Question: Recently I am trying to use the library boost to compute Voronoi diagram.
The algorithm in this library is based on sweep-line. But it is not based on a bounding box to generate diagram. Some of Voronoi edges from this library are infinite and should be clipped. Now I am confusing about these infinite edges. because they should depend on a bounding box, see the following picture as an example:
If the bounding box is the inner white rectangle, then the four segments with black cross are infinite. Otherwise, if the bounding box is the outer black rectangle, then these four lines are finite and there are some other edges appear.
Could someone tell me what's it in this library? I can't find answer to this problem. and I really need a bounding box to define these cells.

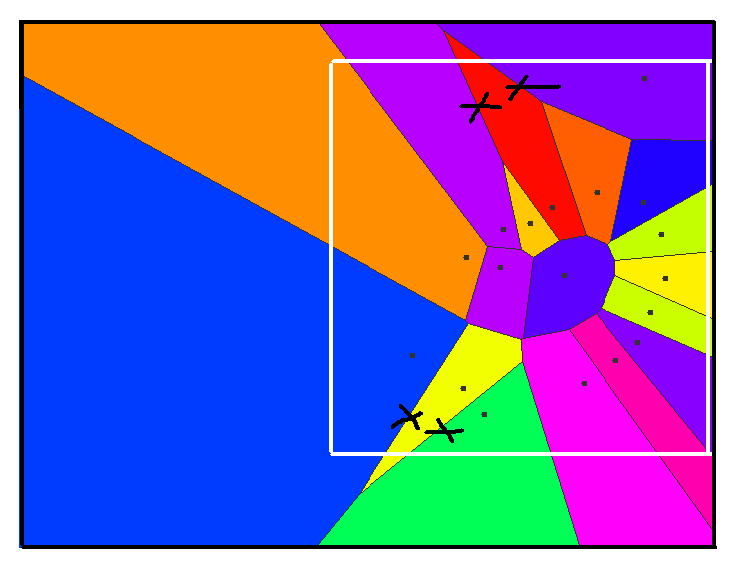
Answer: I am the author of the Voronoi library. The implementation generates Voronoi diagram for the whole infinite 2D plane. The clipping functionality is not part of the library as it's too ambiguous. Could you explain your usage case in more details?
The better way to clarify any questions related to the Voronoi functionality is to write to boost@lists.boost.org with an email title prefixed with "[Polygon]" or "[Voronoi]".